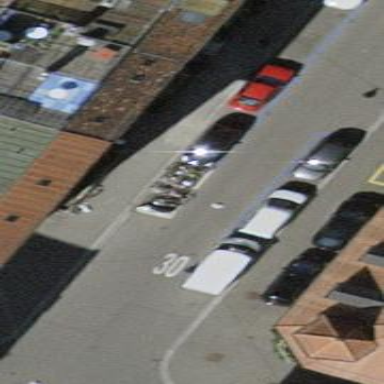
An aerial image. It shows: Parking lane designated for parking.